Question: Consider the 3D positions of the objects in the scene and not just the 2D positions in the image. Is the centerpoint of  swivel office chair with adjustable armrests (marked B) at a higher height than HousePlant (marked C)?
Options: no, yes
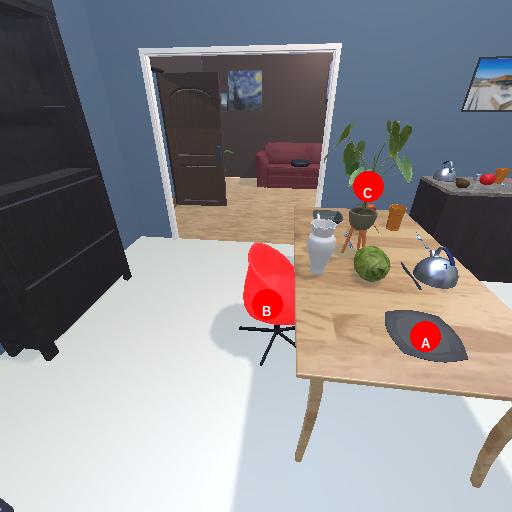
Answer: no